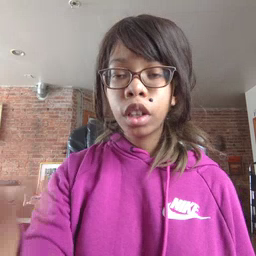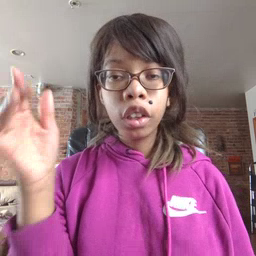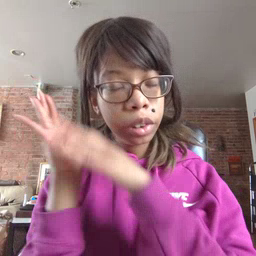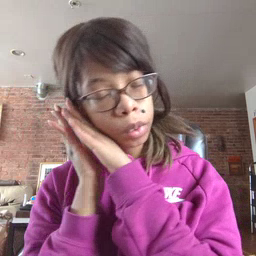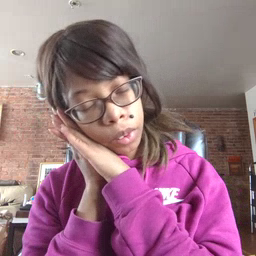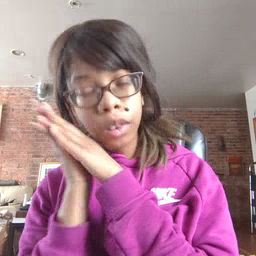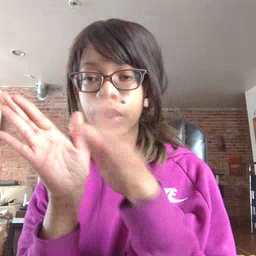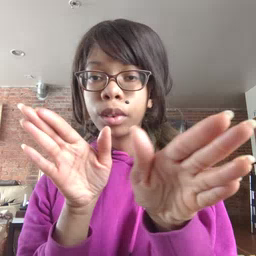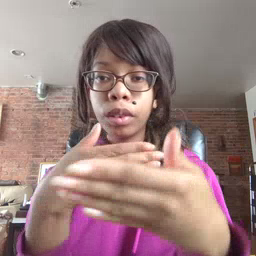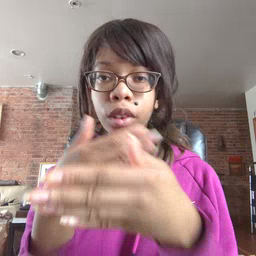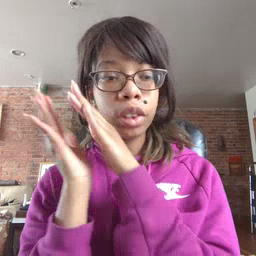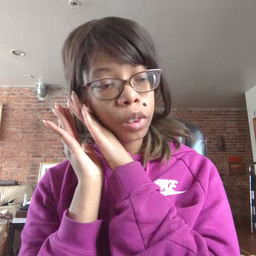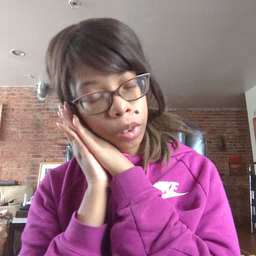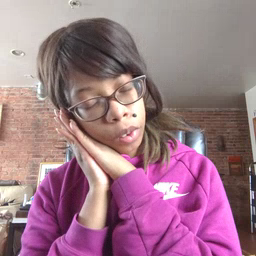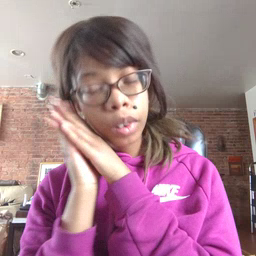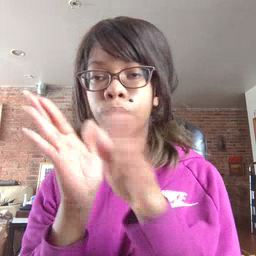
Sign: bedroom